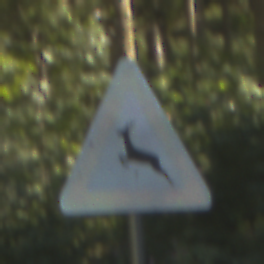
Verkehrszeichen: WildwechselRechts
Umgebung: Outdoor, Nature
Tageszeit: MorningAfternoon
Wetter: Clear
Licht: Natural
Jahreszeit: NotSpecified
Kontrast: LowContrast